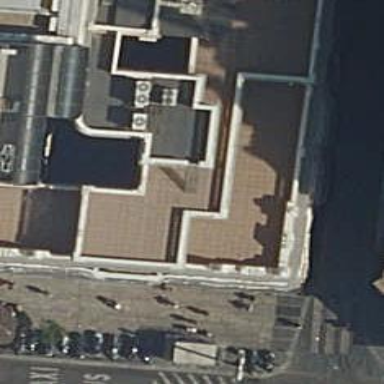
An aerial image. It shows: Part of building.